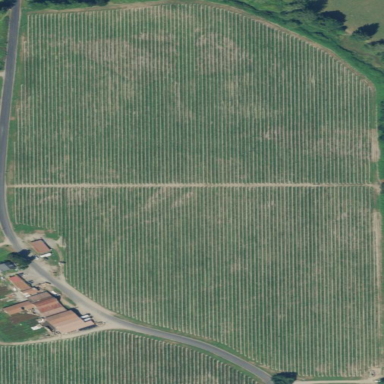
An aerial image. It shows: Farmland with blueberries as the main crop.